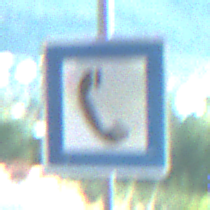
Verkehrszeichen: Fernsprecher
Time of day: Night
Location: Outdoor (Nature)
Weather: PartlyCloudy
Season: NotSpecified
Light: Natural